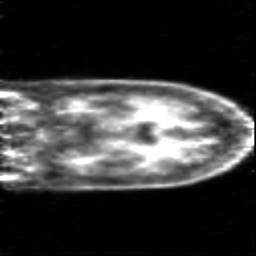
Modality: PET
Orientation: coronal
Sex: female
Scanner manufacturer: siemens